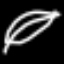
Label: leaf